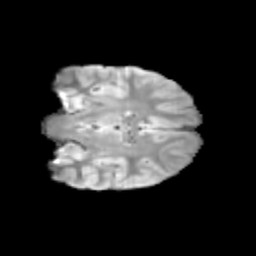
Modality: T2w
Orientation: coronal
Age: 11
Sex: male
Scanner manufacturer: siemens
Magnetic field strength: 3 T
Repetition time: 3.8 s
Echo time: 0.07 s